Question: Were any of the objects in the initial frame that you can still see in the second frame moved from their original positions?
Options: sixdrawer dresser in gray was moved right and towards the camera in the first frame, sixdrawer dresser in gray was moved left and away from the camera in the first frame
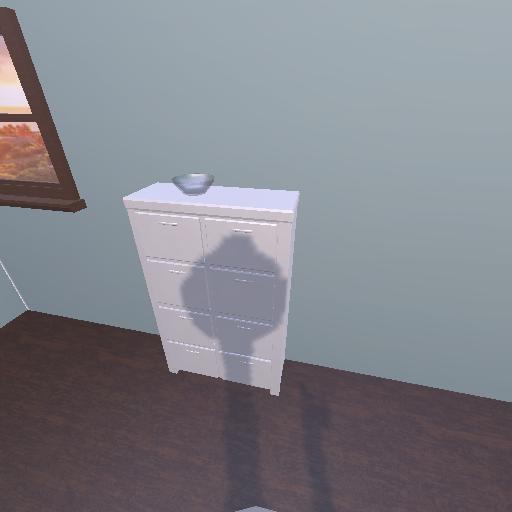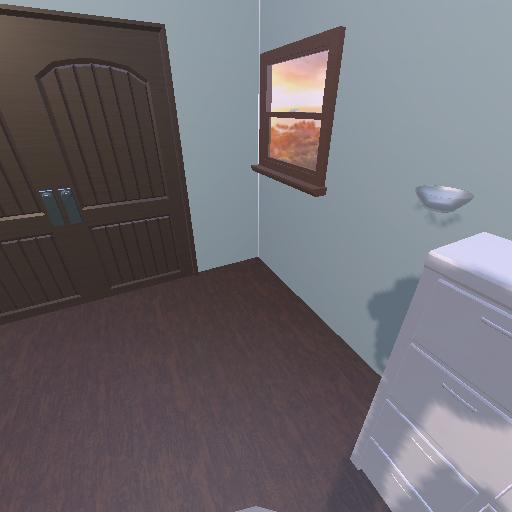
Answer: sixdrawer dresser in gray was moved right and towards the camera in the first frame